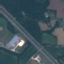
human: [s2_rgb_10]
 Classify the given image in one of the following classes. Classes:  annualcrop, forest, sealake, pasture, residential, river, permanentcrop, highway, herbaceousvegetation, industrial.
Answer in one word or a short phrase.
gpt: Highway